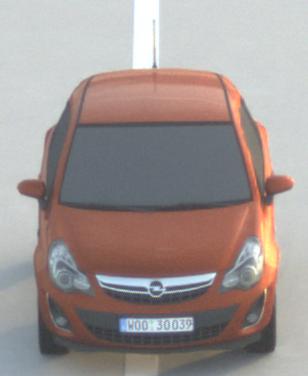
Make: Opel
Model: Corsa 1.2
Detailed model: Corsa (D)
Model produced from: 2011/01
Model produced until: 2014/08
Doors: 3
Color: orange
Road condition: dry road
Daytime: sunrise or sunset
Contrast: low contrast